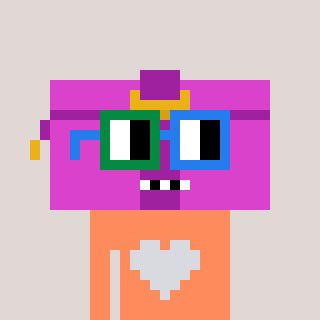
a pixel art character with square green and blue glasses, a clutch-shaped head and a peachy-colored body on a warm background